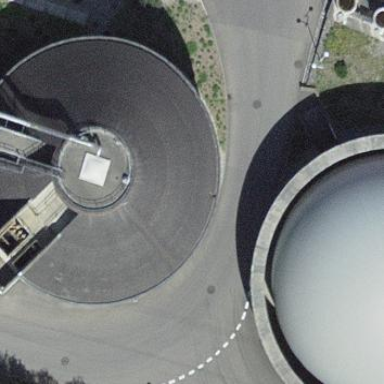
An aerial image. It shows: Building with storage tank.